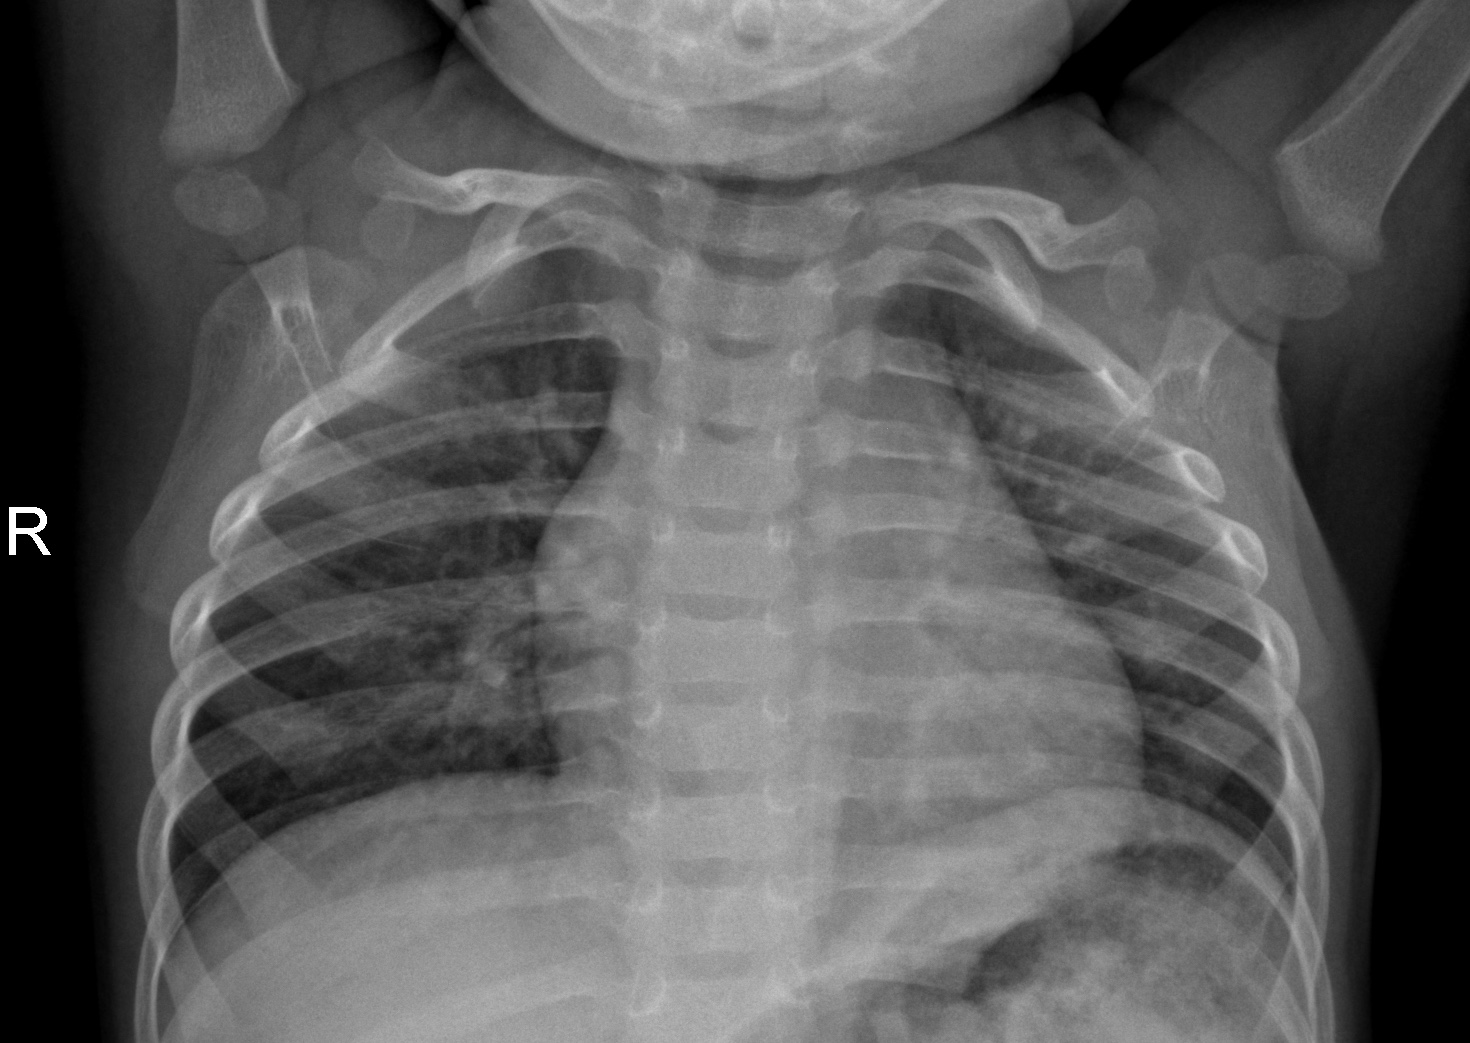
Diagnosis: NORMAL